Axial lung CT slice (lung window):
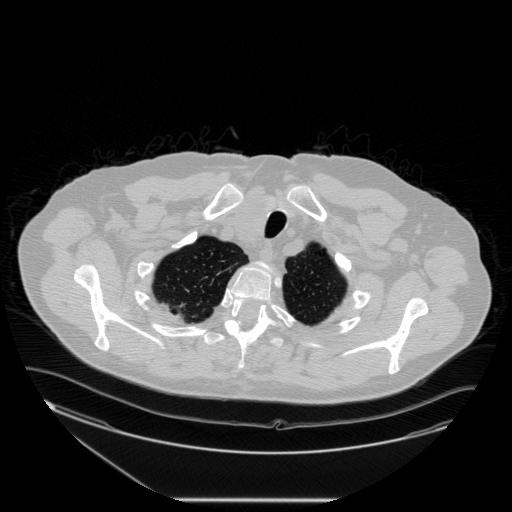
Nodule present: no